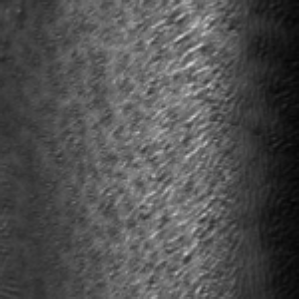
Label: frost